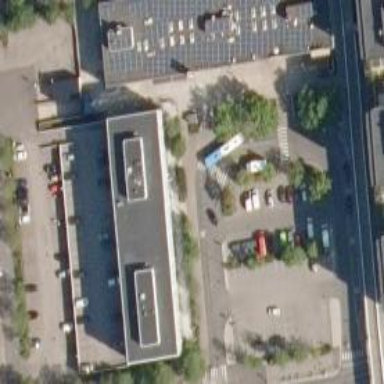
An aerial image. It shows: Convenience shop.